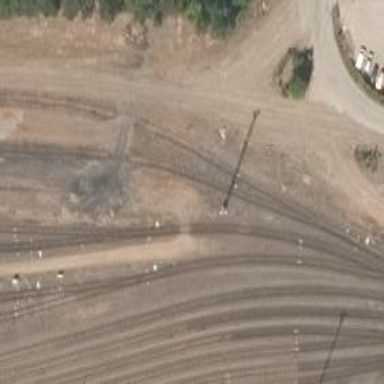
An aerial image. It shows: Railway signal.